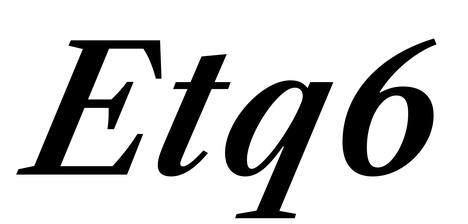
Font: LibreCaslonText-Italic_SemiBold_Italic